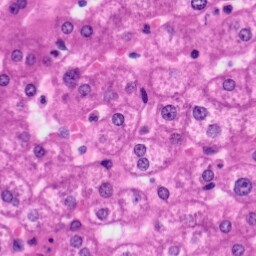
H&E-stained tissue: Liver